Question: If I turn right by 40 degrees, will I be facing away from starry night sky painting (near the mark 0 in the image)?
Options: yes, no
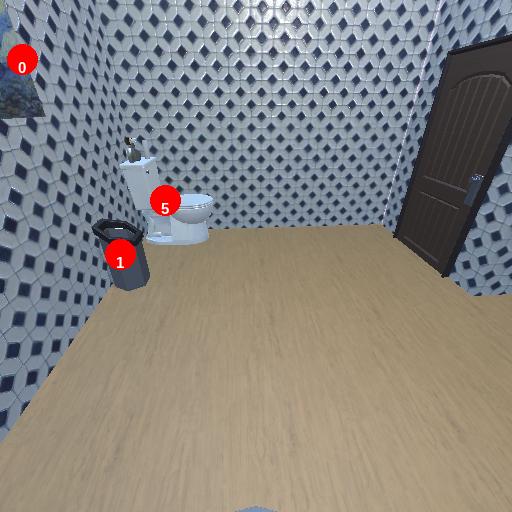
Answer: yes